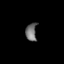
Tissue: lung
Cell type: Epithelial cells
Senescence score: 0.1953
Nuclear area (px): 197
Mean DAPI intensity: 109.898